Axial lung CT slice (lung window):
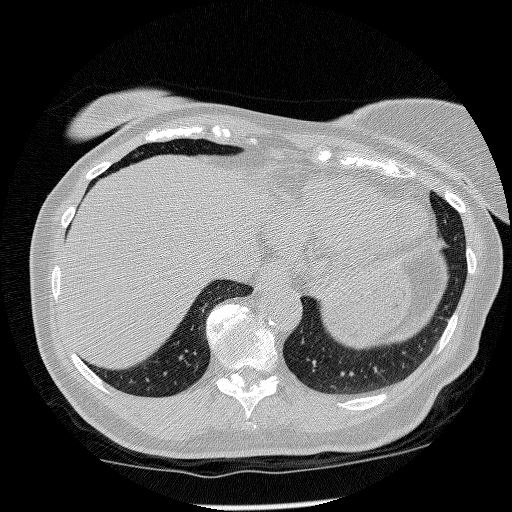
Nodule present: no